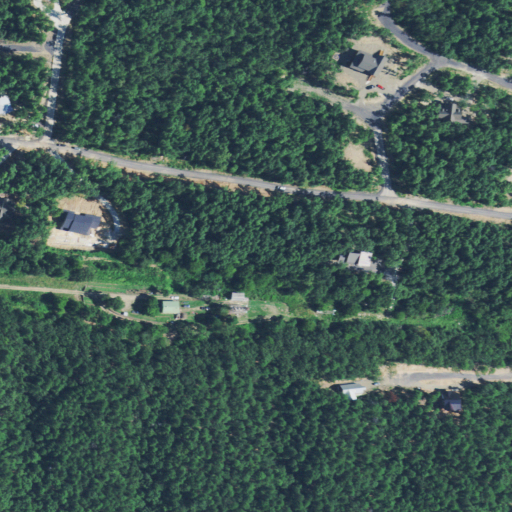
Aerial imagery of mountain in Oklahoma named Carter Mountain containing deciduous forest, evergreen forest, grassland, mixed forest, open development, low intensity development, medium intensity development, and barren land